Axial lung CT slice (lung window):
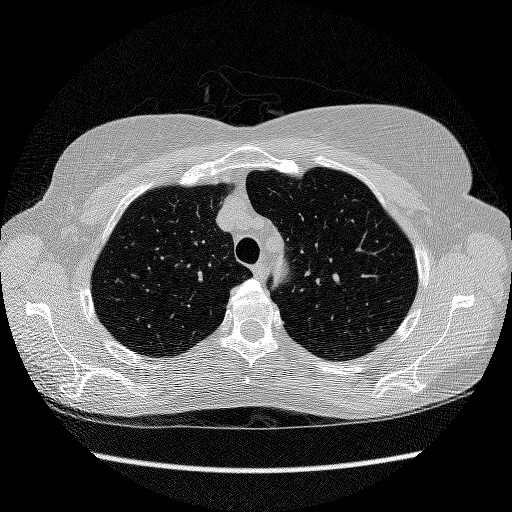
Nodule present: no